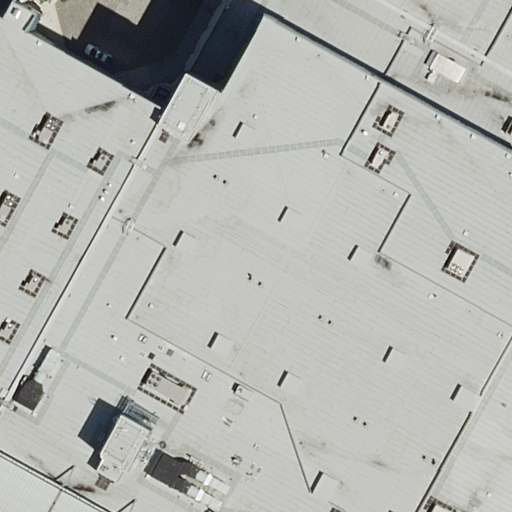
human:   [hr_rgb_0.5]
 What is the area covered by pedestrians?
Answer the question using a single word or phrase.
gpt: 1826m2

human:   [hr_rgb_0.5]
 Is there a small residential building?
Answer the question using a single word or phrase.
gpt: no

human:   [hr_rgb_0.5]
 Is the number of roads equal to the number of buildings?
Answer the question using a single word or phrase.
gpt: no

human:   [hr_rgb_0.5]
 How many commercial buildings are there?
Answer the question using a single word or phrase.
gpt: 1

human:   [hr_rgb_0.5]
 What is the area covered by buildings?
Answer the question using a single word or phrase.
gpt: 748m2

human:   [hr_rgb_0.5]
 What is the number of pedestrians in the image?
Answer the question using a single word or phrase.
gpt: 1

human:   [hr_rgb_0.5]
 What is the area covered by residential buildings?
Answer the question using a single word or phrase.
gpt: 0m2

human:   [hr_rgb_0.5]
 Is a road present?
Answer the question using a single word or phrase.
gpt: yes

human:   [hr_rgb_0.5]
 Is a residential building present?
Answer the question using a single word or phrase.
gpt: no

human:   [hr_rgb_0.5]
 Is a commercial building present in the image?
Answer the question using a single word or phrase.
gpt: yes

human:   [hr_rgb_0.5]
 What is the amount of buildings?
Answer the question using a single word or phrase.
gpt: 1

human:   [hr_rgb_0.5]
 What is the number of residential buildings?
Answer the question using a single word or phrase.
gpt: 0

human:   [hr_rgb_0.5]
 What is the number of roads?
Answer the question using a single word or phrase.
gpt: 8

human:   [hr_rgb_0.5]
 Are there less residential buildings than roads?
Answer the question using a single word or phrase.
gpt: yes

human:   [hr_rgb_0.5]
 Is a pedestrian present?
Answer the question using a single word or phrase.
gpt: yes

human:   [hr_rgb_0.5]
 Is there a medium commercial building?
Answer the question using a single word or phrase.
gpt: no

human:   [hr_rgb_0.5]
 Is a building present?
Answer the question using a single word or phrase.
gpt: yes

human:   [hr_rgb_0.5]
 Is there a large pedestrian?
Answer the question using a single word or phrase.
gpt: yes

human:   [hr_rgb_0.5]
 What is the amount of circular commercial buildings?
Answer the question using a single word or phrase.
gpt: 0

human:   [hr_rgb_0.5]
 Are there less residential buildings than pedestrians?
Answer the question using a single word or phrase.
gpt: yes

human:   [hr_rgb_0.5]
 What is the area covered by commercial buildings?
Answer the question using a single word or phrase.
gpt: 748m2

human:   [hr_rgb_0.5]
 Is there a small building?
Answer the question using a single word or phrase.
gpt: no

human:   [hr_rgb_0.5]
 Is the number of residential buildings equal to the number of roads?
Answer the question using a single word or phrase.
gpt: no

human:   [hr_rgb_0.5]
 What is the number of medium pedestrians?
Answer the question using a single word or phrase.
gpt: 0

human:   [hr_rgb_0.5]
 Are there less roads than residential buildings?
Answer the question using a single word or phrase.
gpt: no

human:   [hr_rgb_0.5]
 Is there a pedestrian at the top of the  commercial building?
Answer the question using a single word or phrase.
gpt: no

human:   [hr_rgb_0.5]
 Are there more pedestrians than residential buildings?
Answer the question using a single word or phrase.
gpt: yes

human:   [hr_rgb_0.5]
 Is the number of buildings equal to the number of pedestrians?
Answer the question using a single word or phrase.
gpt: yes

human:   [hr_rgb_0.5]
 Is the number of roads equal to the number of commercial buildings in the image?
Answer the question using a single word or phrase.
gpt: no

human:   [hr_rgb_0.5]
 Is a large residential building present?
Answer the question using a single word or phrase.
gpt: no

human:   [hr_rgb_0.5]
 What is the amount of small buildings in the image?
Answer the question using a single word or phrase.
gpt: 0

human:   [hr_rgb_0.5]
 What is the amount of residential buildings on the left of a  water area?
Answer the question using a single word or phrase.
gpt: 0

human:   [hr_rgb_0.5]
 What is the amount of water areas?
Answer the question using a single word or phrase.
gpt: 0

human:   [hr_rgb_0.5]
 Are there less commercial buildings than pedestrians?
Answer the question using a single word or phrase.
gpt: no

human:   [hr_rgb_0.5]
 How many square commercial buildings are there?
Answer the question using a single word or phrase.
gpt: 0

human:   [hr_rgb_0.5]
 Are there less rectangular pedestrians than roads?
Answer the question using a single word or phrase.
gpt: yes

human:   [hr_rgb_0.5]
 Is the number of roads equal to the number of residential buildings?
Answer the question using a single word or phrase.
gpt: no

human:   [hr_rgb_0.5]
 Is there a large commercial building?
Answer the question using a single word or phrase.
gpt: yes

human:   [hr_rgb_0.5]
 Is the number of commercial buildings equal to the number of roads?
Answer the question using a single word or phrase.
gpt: no

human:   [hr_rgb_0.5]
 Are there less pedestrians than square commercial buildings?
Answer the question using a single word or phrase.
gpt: no

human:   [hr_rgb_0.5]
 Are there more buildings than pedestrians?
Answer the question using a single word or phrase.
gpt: no

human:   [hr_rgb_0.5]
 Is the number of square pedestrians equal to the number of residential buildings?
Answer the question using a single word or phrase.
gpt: yes

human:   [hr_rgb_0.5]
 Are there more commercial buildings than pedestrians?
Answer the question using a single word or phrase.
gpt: no

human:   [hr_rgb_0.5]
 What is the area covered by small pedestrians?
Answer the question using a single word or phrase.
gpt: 0m2

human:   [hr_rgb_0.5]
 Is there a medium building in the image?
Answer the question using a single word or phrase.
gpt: no

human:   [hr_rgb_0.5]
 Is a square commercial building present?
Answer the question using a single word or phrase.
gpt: no

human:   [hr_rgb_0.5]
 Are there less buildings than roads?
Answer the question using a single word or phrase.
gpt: yes

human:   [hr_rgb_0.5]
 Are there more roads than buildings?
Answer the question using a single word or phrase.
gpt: yes

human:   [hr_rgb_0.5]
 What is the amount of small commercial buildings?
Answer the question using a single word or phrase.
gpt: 0

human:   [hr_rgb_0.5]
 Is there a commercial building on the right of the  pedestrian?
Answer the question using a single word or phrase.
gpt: no

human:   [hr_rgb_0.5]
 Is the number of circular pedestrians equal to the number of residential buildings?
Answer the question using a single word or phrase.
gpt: yes

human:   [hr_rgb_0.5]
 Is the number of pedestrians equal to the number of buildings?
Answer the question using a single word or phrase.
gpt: yes

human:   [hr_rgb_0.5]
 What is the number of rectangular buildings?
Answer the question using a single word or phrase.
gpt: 0

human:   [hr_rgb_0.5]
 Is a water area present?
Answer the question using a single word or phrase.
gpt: no

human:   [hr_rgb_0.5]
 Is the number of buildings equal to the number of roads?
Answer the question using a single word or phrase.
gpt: no

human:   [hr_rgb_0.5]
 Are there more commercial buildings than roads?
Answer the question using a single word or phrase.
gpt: no

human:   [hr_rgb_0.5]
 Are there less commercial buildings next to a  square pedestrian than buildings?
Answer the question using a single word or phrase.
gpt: yes

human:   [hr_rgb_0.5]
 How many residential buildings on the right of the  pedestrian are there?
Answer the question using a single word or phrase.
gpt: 0

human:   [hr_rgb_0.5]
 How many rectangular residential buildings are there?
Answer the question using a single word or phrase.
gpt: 0

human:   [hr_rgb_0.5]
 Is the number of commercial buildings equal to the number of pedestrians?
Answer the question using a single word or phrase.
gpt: yes

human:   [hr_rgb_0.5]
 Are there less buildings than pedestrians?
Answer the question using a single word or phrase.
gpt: no

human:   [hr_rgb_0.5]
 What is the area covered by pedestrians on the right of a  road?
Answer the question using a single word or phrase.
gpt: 1826m2

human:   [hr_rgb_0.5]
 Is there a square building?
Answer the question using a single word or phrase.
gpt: no

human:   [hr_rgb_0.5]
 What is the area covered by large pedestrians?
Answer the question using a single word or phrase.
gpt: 1826m2